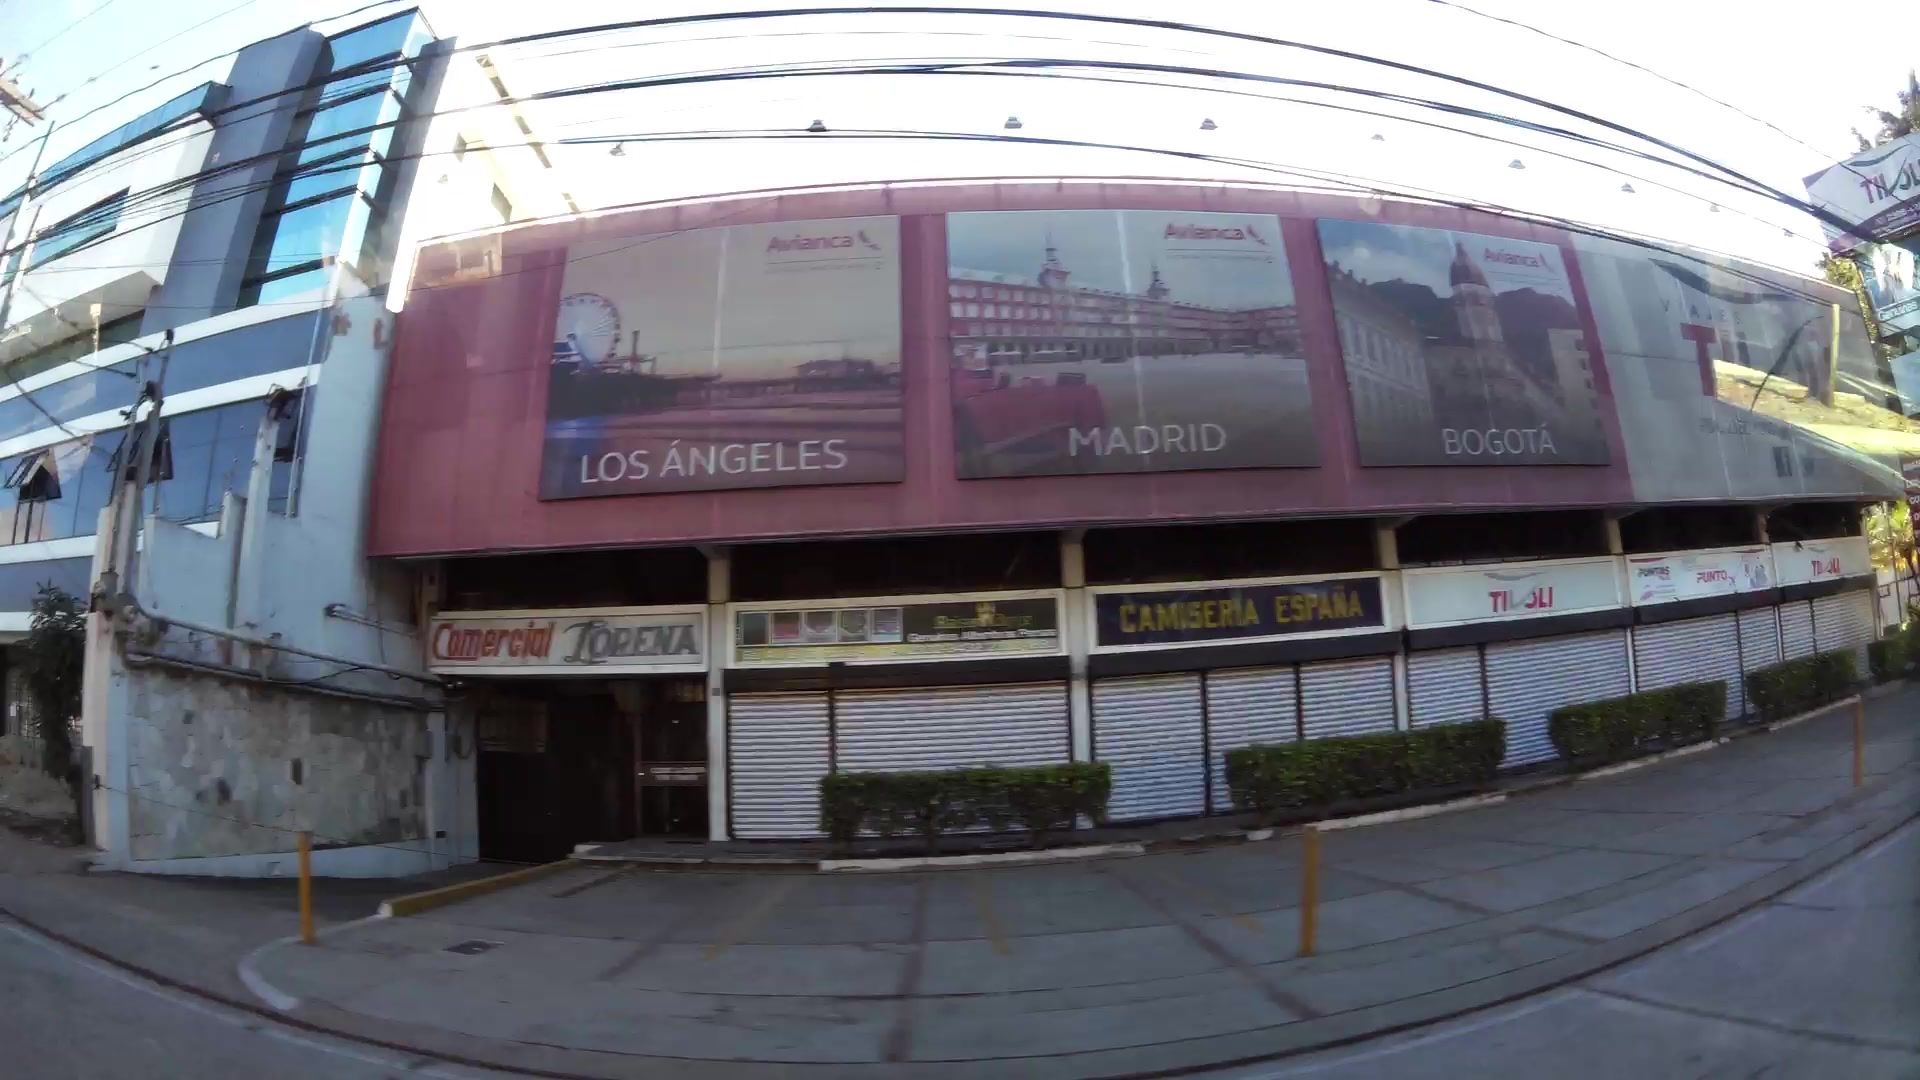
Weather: clear
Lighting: day
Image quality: good
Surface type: railway
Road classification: primary
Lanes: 3
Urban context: urban centre
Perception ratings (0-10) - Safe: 3.33, Lively: 5.67, Beautiful: 3.26, Boring: 2.69, Depressing: 5.83, Wealthy: 0.91